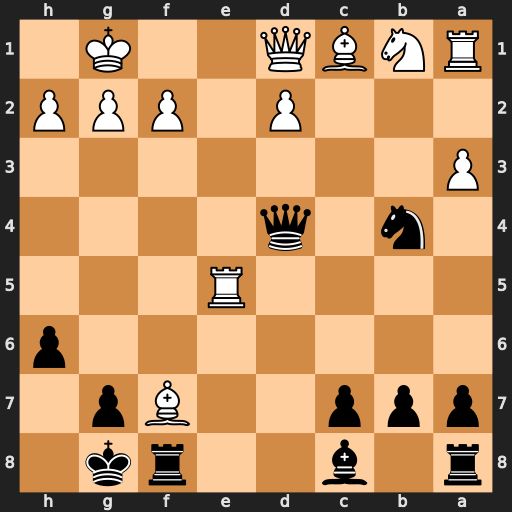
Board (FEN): r1b2rk1/ppp2Bp1/7p/4R3/1n1q4/P7/3P1PPP/RNBQ2K1
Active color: b
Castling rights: -
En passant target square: -
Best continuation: Rxf7 Re8+ Kh7